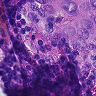
Metastatic tissue present: yes